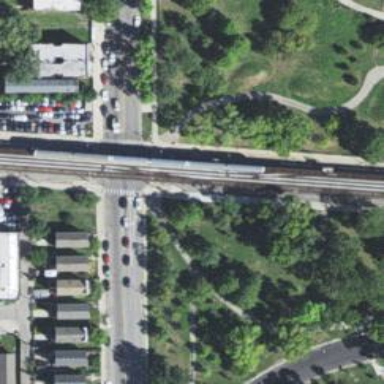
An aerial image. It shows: Bridge over electrified rail siding.